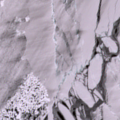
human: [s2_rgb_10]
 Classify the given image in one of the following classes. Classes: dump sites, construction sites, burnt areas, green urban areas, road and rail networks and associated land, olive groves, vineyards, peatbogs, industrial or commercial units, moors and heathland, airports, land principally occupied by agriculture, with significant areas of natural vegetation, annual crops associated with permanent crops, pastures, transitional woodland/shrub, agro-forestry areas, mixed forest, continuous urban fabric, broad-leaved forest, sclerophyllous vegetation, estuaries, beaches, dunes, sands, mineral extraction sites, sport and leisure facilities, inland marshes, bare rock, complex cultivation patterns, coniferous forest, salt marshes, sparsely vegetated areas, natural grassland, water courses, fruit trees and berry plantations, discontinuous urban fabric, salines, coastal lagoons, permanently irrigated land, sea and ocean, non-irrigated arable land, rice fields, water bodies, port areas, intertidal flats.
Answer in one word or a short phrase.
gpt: sea and ocean